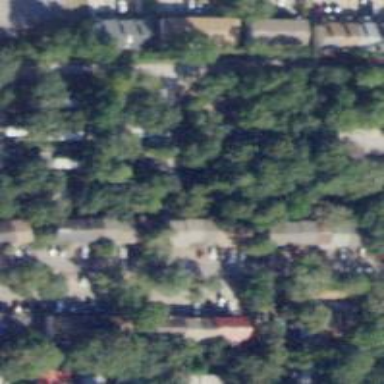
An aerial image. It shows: This residential area consists of single-family homes.